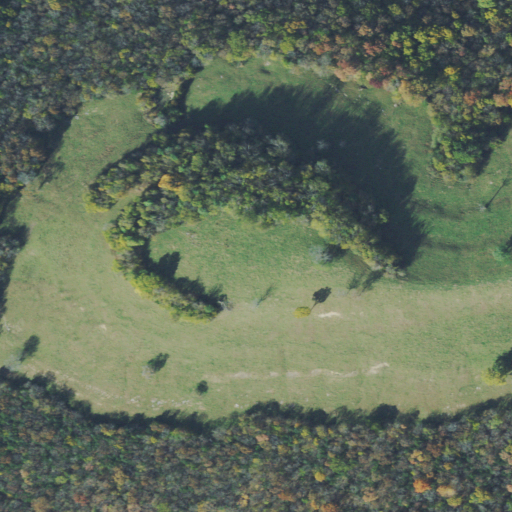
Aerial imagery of mountain in Tennessee named Halls Knob containing pasture, deciduous forest, mixed forest, and evergreen forest